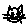
Label: cat